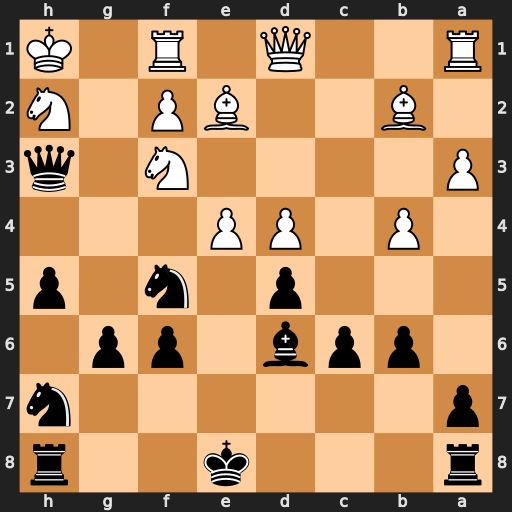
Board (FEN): r3k2r/p6n/1ppb1pp1/3p1n1p/1P1PP3/P4N1q/1B2BP1N/R2Q1R1K
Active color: b
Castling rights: kq
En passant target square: -
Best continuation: Nh4 Rg1 Nxf3